Question: I've been working on a grails project and had the source committed to git.
Then I installed a new version of my IDE(GGTS 3.1) and pulled the project from GIT into my workspace. The project runs fine but the Domain and Service folders are not displaying in the eclipse interface.

I've tried deleting and re-importing the project. I've tried cleaning and compiling the project. I've tried refreshing the dependencies. I've tried restarting the IDE.
I've added classes to the domain and service folder and checked to ensure they are there but eclipse will not recognize the folders.
How can I get these folders to display?
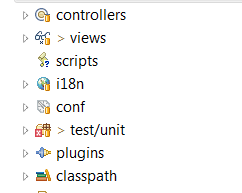
Answer: There are two possibilities here:
1. The Java model does not recognize the services and domain folders as source folders
2. There is some exception being thrown and they are being recognized, but just not being displayed.
Here's what you can do:
1. Do open type (CTRL+Shift+T). Do you see the missing classes there?
2. Open your Eclipse error log. Any relevant errors?
3. Open the package explorer view. Do you see the missing source folders there?
4. Run Grails Refresh dependencies
Edit your response above with the answers and comment below to let me know about it.